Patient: sex M, age 65
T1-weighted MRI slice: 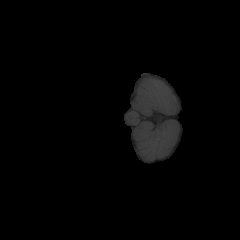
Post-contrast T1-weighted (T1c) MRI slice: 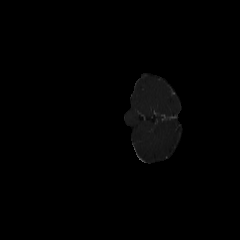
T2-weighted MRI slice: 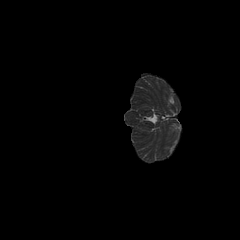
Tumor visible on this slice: no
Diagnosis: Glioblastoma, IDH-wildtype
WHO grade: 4